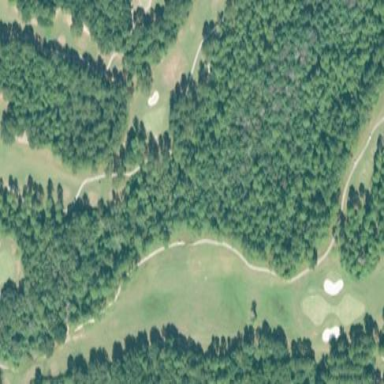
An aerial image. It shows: Grassy area designated as golf fairway.